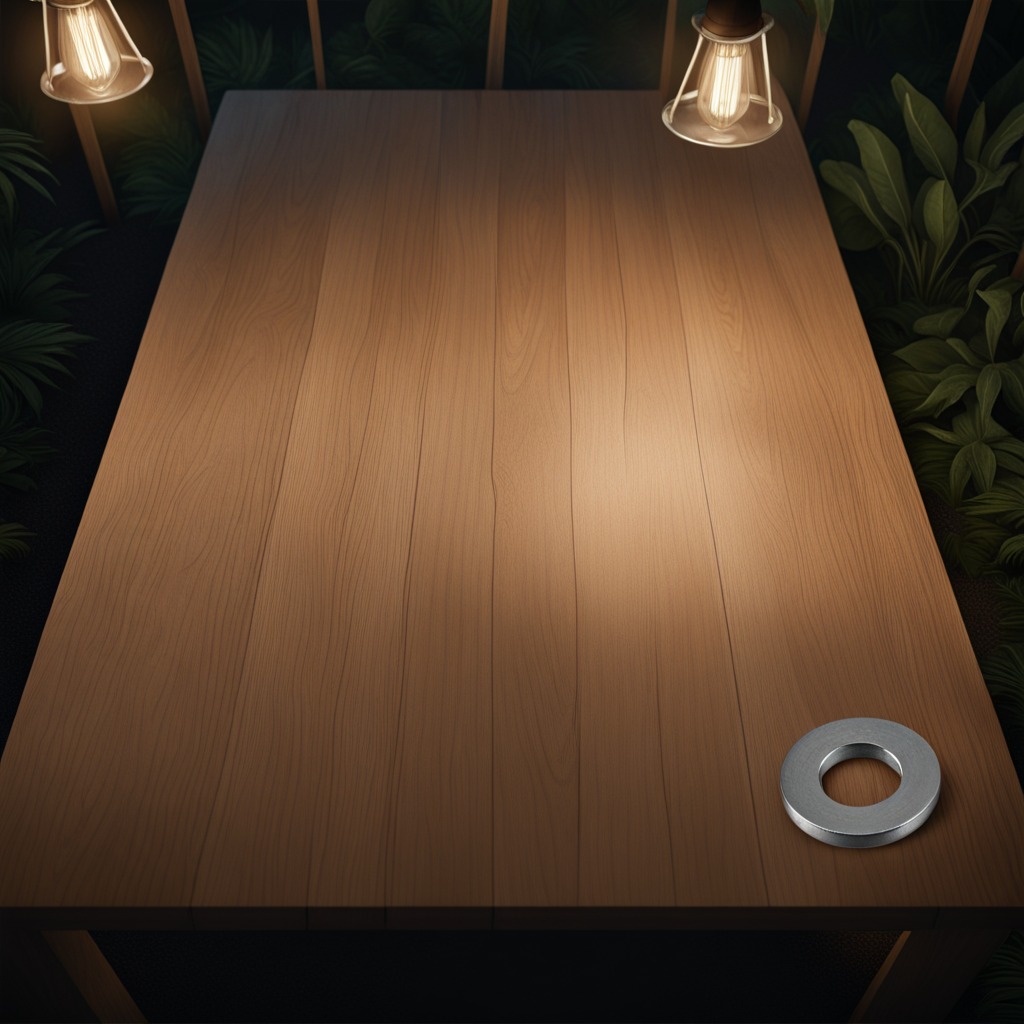
A flat metal washer lying on a wooden table inside a jungle field workshop tent at night dim ambient light soft shadows worn but